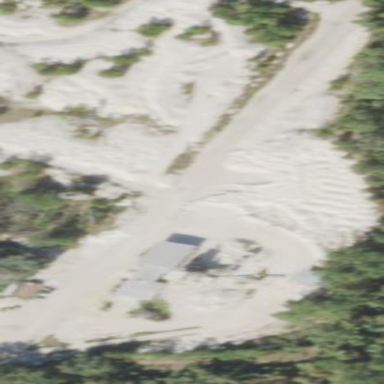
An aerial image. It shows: Quarry extracting sand as natural resource.